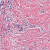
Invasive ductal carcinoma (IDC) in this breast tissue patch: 0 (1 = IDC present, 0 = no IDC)